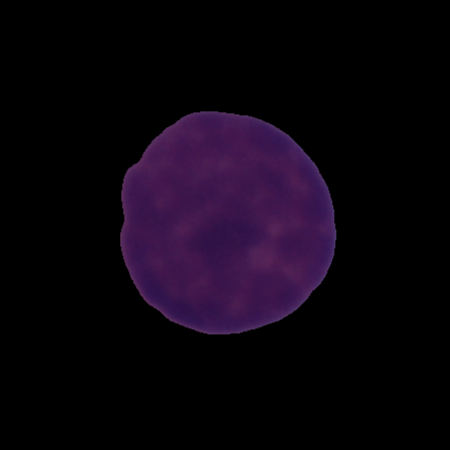
Label: cancer